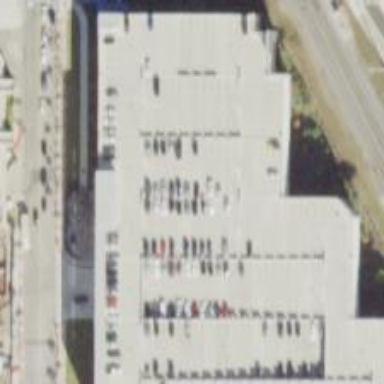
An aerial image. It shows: Multi-storey parking building.